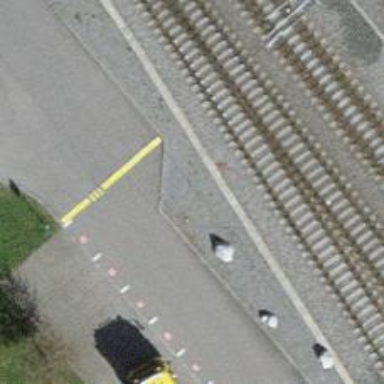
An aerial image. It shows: Abandoned railway spur with one track.